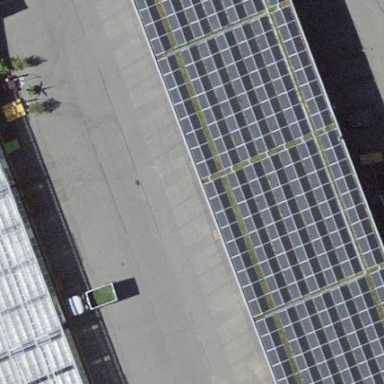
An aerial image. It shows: Industrial building equipped with solar photovoltaic panel generator.